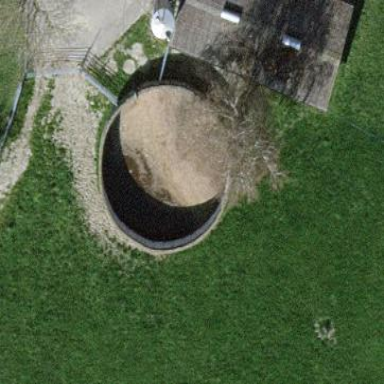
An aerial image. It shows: Storage tank which is man-made.